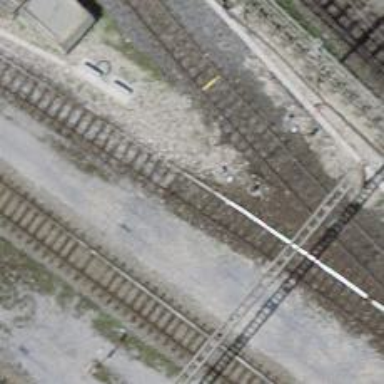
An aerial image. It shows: Railway yard with one track. The railway is electrified with contact line.